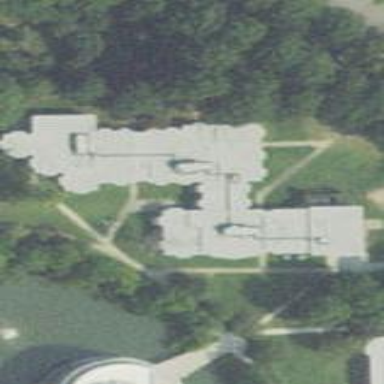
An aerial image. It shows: College building.